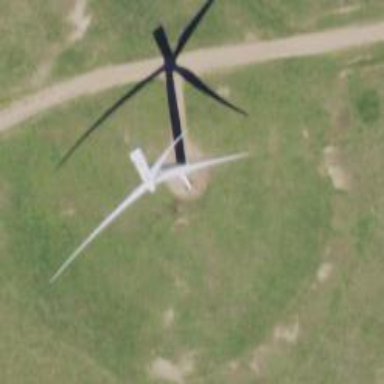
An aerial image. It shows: Wind generator powered by horizontal-axis wind turbine.